七年级 · 变换几何
在 $5 \times 5$ 方格纸中, 将图(1)中的图形 $N$ 平移后的位置如图(2)中所示, 那么正确的平移方法是 ( ).

(1)

(2)

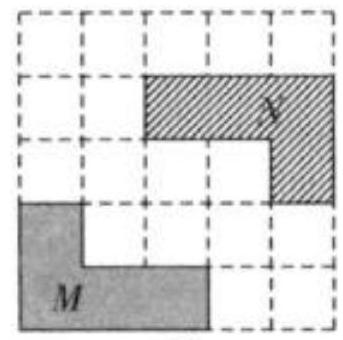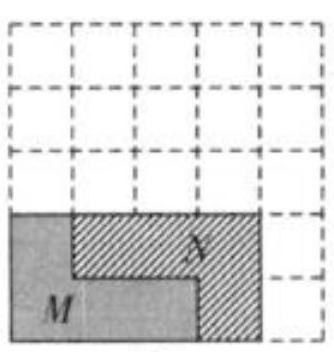
A. 先向下移动1格, 再向左移动1格
B. 先向下移动1格, 再向左移动 2 格
C. 先向下移动2格, 再向左移动1格
D. 先向下移动2格, 再向左移动2格

答案: C
解析: 【答案】 $C$

【解析】略